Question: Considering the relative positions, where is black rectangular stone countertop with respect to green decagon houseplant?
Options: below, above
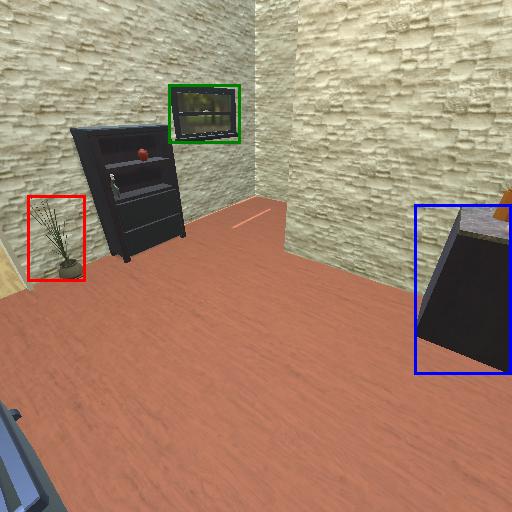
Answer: below